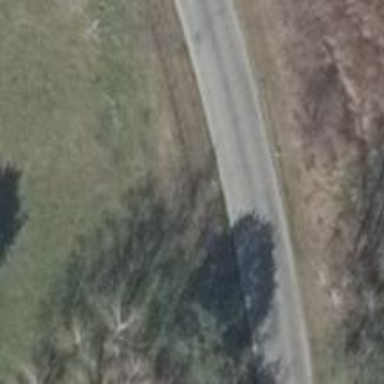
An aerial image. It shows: Asphalt road classified as tertiary.